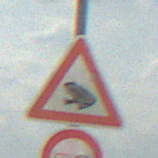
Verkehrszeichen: AmphibienwanderungRechts
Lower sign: Ueberholverbot
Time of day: MorningAfternoon
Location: Outdoor (Beach)
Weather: PartlyCloudy
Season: NotSpecified
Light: Natural